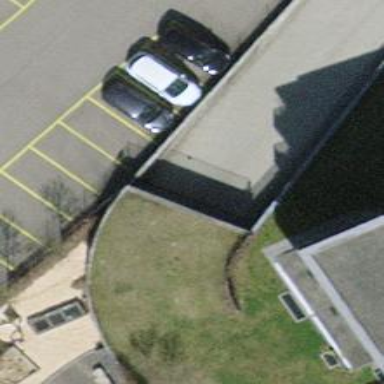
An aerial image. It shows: Parking aisle with concrete surface.